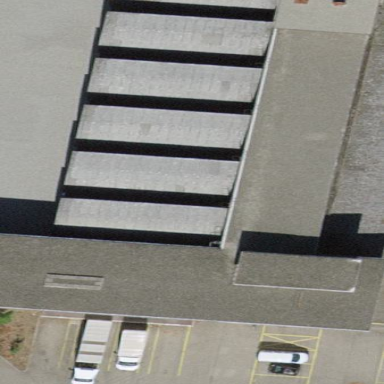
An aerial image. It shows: Commercial building.